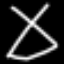
Label: hourglass